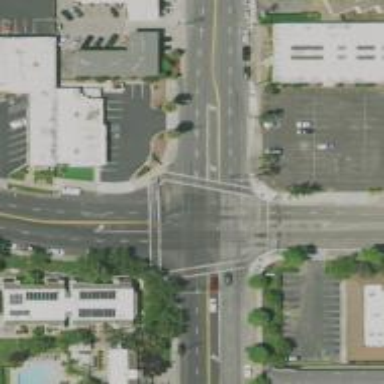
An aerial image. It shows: Solid stop line on the road.